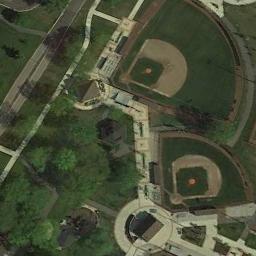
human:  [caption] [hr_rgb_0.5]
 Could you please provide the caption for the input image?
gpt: There are two baseball diamonds besides the woodland .

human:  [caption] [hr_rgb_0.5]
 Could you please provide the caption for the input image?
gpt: There are two baseball diamonds covered with trees by the road .

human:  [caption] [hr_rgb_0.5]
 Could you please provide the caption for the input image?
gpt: Two baseball diamonds of different sizes on the lawn while some pavilions and trees beside .

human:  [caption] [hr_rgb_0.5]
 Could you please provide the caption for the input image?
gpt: There are three baseball fields in the picture, One of which is about a quarter as large as the other two .

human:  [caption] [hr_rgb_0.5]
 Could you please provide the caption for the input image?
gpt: The upper right baseball diamond is larger than the lower right baseball diamond .